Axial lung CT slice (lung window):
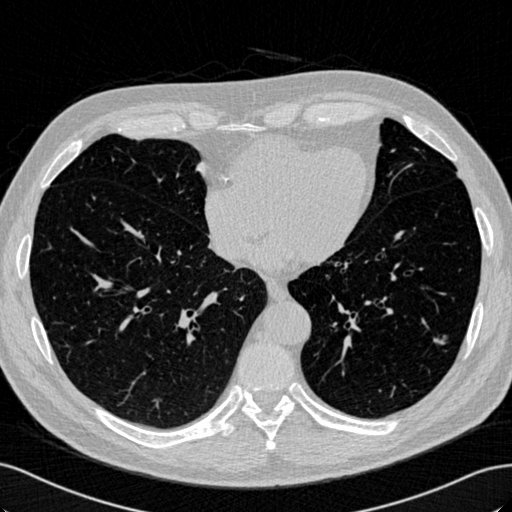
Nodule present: no